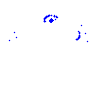
Particle: pion